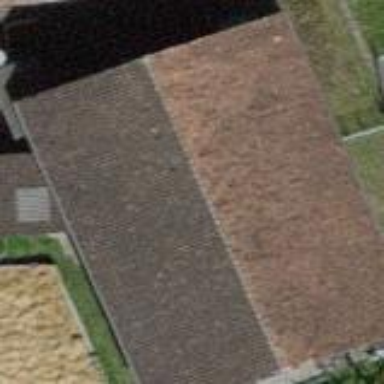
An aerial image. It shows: Building with tiled roof.